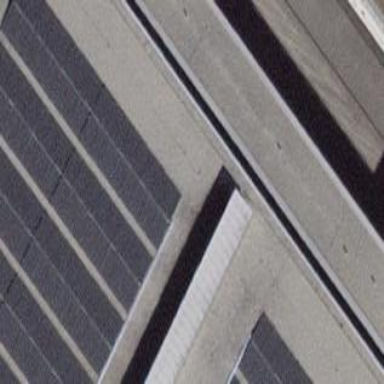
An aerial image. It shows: Solar power generator.